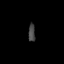
Tissue: skin
Cell type: Others
Senescence score: 0.7165
Nuclear area (px): 118
Mean DAPI intensity: 68.542